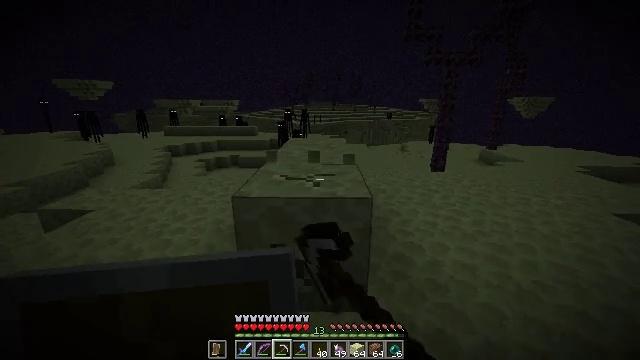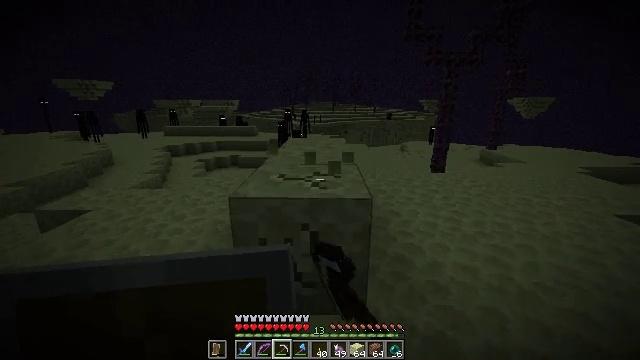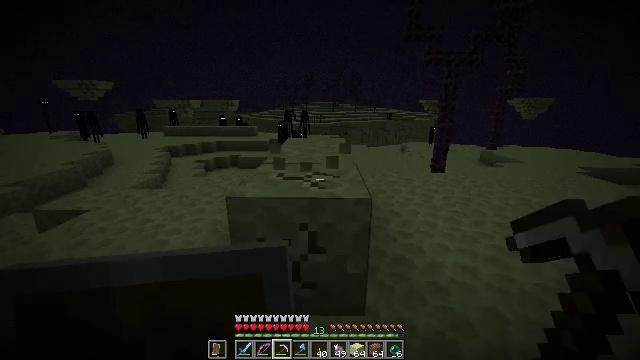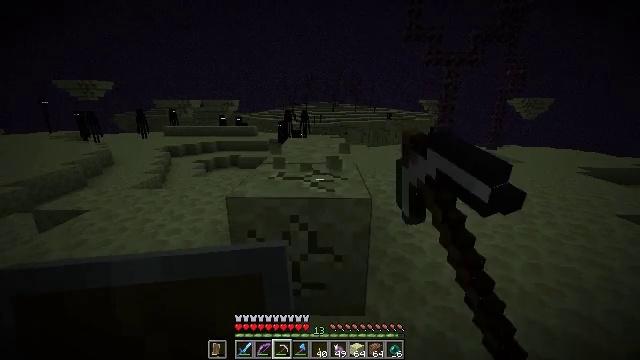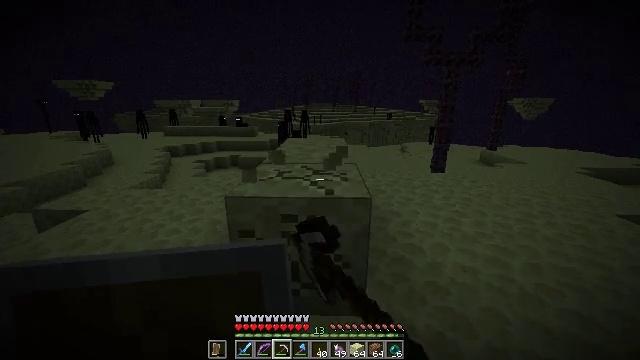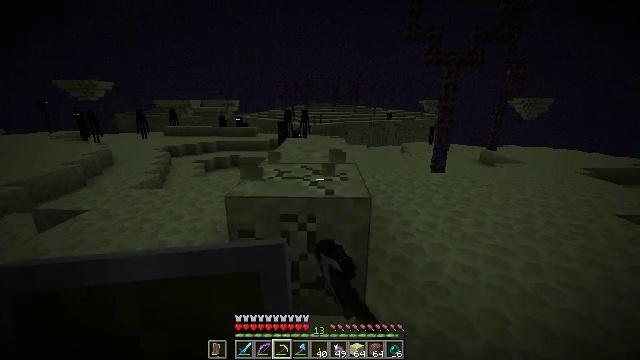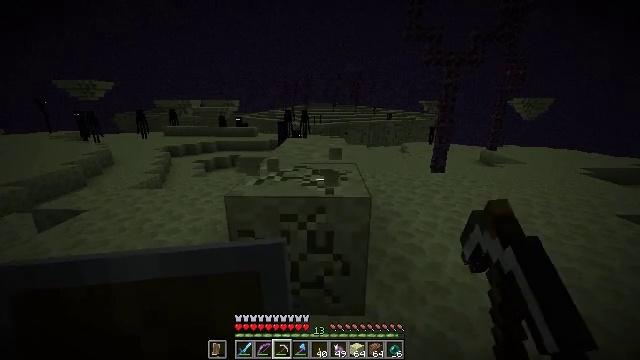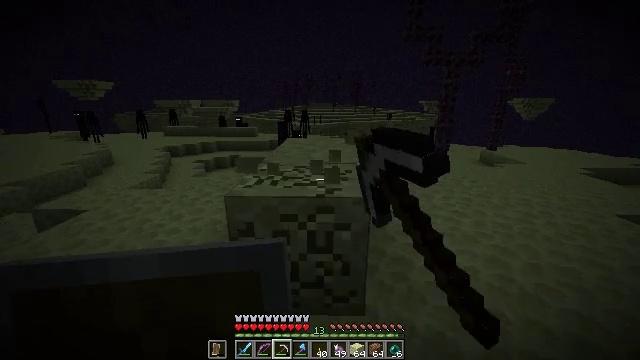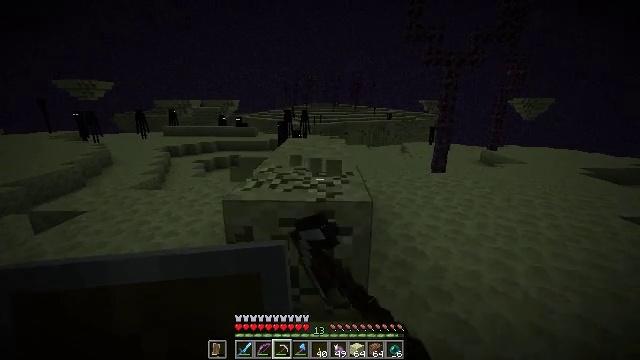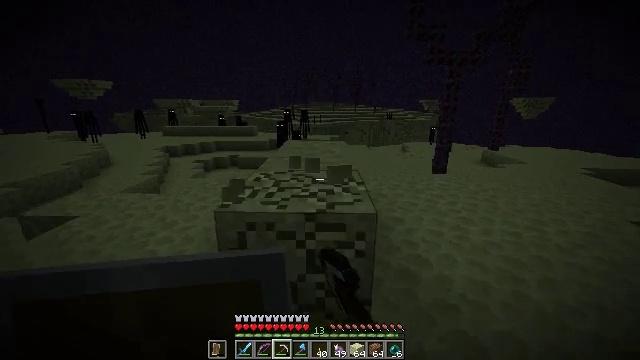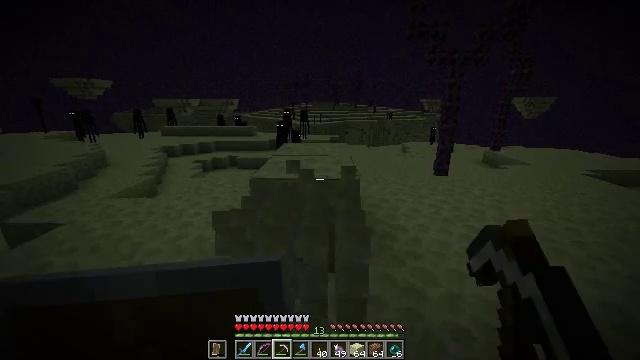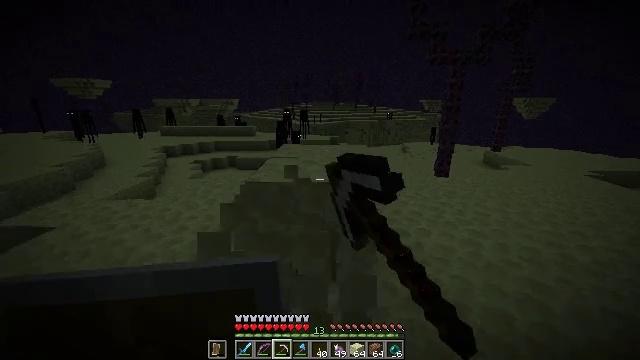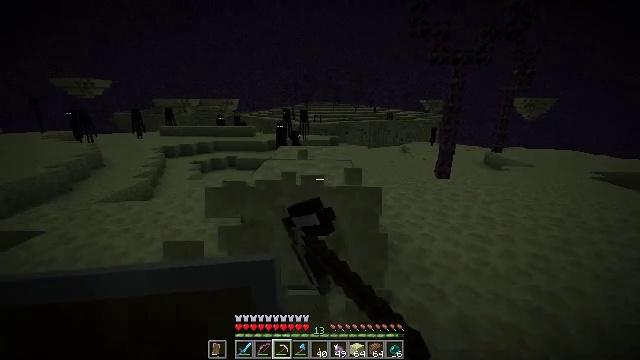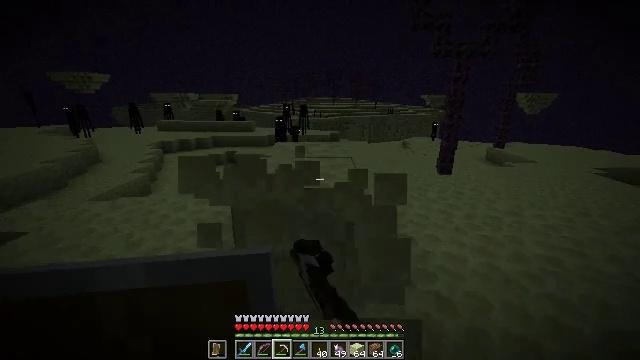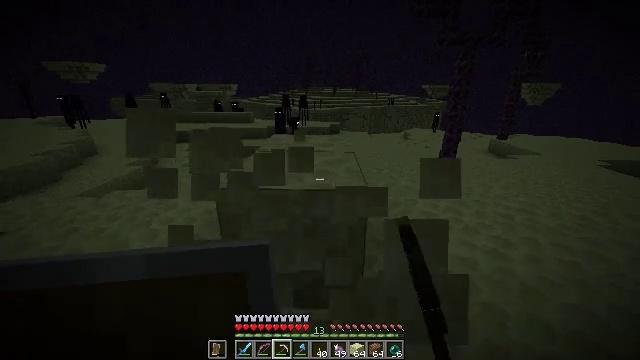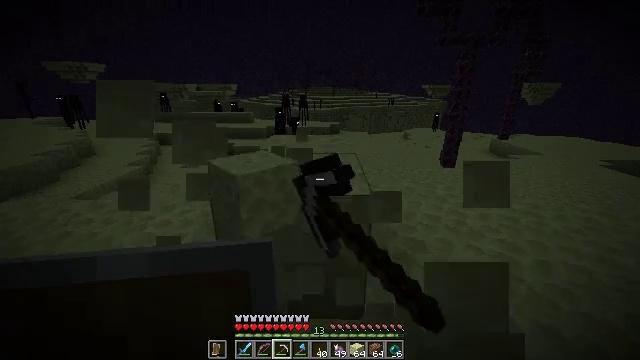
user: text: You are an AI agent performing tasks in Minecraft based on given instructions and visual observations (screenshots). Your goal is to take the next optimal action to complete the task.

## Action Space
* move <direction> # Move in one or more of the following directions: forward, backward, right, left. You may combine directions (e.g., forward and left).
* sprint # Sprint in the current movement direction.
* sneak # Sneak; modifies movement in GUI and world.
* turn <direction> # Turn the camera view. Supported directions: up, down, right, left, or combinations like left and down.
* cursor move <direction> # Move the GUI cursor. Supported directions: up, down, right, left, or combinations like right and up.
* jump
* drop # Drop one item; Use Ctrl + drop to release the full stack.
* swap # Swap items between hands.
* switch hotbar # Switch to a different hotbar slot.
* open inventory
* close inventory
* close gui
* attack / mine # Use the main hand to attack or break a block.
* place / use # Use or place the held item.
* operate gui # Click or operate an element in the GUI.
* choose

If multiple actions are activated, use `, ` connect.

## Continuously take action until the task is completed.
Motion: motion action
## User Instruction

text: Collect end stone for your base.
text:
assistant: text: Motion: attack / mine
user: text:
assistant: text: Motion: attack / mine
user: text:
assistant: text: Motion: attack / mine
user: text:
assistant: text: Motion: attack / mine
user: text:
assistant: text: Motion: attack / mine
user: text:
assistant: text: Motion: attack / mine
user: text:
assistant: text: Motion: attack / mine
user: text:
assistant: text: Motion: move forward, attack / mine
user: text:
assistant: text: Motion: move forward, attack / mine
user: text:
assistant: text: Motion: move forward, attack / mine
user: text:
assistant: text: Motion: move forward, attack / mine
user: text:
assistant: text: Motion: move forward, attack / mine
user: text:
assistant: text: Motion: move forward, turn down, attack / mine
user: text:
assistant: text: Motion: turn down, attack / mine
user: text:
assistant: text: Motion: attack / mine
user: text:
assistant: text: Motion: attack / mine
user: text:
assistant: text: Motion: attack / mine
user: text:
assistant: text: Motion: attack / mine
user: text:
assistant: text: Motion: attack / mine
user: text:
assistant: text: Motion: attack / mine
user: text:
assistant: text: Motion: attack / mine
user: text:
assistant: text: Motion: attack / mine
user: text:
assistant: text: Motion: attack / mine
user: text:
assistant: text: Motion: attack / mine
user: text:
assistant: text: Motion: attack / mine
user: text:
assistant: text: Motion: attack / mine
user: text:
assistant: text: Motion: attack / mine
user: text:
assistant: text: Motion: attack / mine
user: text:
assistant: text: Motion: attack / mine
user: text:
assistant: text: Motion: move forward, attack / mine